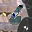
Label: 6